Question: I have a large text file (>1GB) of three comma-separated values that I want to read into a Pandas DataFrame in chunks. An example of the DataFrame is below:

I'd like to filter through this file while reading it in and output a "clean" version. One issue I have is that some Timestamps are out-of-order, but the problem is usually quite local (usually a tick is out-of-order by a few slots before or below). Are there any ways to do localized, "sliding window" sorting?
Also, as I'm fairly new to Python, and learning about the I/O methods, I'm unsure of the best class/method to use for filtering large data files. TextIOBase?
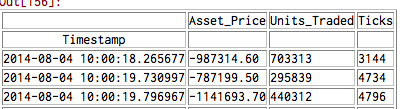
Answer: This is a really interesting question, as the data's big enough to not fit in memory easily.
First of all, about I/O: if it's a CSV I'd use a standard library <URL>:
'''
with open('big.csv', newline='') as f:
for row in csv.reader(f):
...
'''
Then I'd probably keep a sliding window of rows in a <URL> in the deque, then append the current row.
After appending each row, if the current row's timestamp comes before the timestamp of the previous rows ('window[-2]'), then sort the deque. You can't sort a deque directly, but do something like:
'''
window = collections.deque(sorted(window), maxlen=WINDOW_SIZE)
'''
Python's Timsort algorithm handles already-sorted runs efficiently, so this should be very fast (linear time).
If the window size and the number of out-of-order rows are small (as it sounds like they can be), I believe the overall algorithm will be O(N) where N is the number of rows in the data file, so linear time.
UPDATE: I wrote some demo code to generate a file like this and then sort it using the above technique -- see <URL>:
- - -
For reference, here's the code for my version of 'process_sliding()':
'''
def process_sliding(in_filename, out_filename, window_size=20):
with (open(in_filename, newline='') as fin,
open(out_filename, 'w', newline='') as fout):
reader = csv.reader(fin)
writer = csv.writer(fout)
first_window = sorted(next(reader) for _ in range(window_size))
window = collections.deque(first_window, maxlen=window_size)
for row in reader:
writer.writerow(window.popleft())
window.append(row)
if row[0] < window[-2][0]:
window = collections.deque(sorted(window), maxlen=window_size)
for row in window:
writer.writerow(row)
'''